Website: apple
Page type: customer-info-address
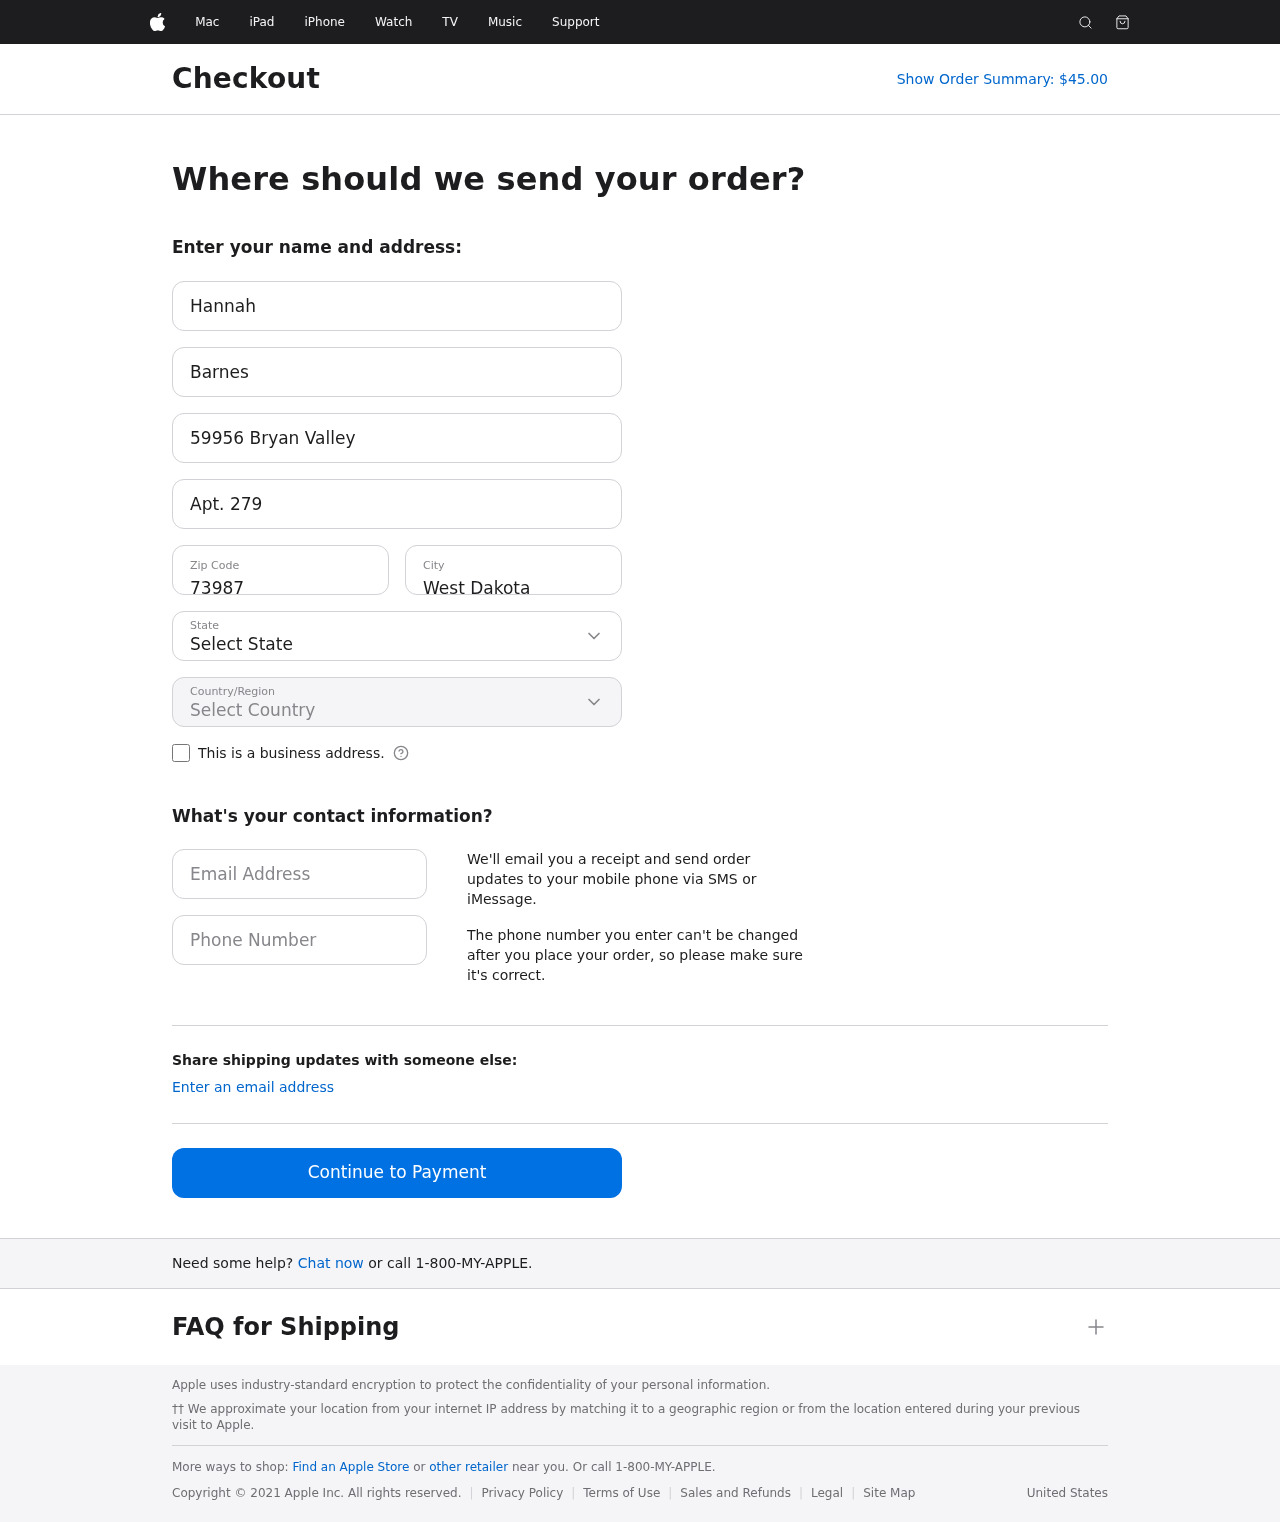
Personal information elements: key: PII_CITY
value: West Dakota
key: PII_COUNTRY
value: United States
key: PII_EMAIL
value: hannahbarnes@gmail.com
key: PII_FIRSTNAME
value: Hannah
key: PII_LASTNAME
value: Barnes
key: PII_PHONE
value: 7778111488
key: PII_POSTCODE
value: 73987
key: PII_STATE
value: Kentucky
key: PII_STREET
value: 59956 Bryan Valley
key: PII_STREET2
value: Apt. 279
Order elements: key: ORDER_TOTAL
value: Show Order Summary: $45.00